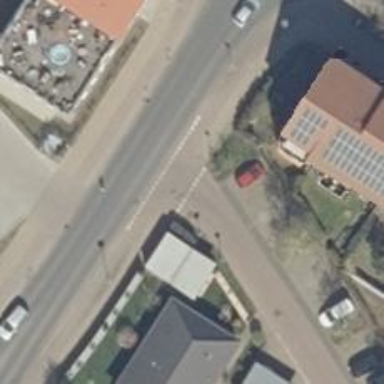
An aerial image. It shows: Road with "give way" sign.